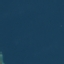
Land use / land cover class: SeaLake